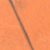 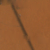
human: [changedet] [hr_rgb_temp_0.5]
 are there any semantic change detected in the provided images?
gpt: No change was made.